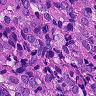
Metastatic tissue present: yes